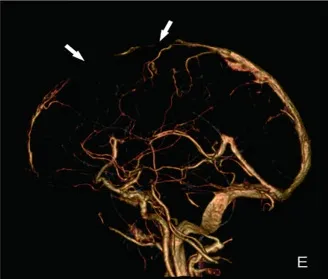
MRI and CTV of the patient's brain showing multiple intracranial thrombosis in the venous sinus. (E) CTV showing a filling defect in the superior sagittal sinus on CTV, indicating thrombosis formation.
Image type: radiology (mri)